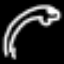
Label: palm tree